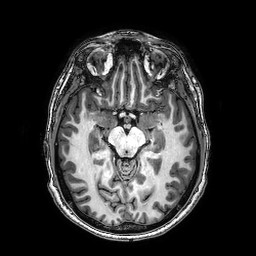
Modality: T1w
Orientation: coronal
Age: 34
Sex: male
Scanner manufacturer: philips
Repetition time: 0.008142 s
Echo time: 0.00374 s